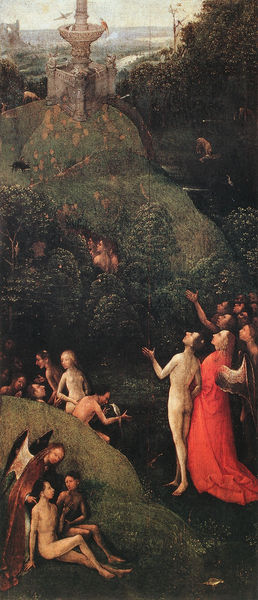
Titel: Irdisches Paradies
Künstler: Hieronymus Bosch
Institution: Venedig, Palazzo Ducale
Schlagwörter: akt, baum, flügel, gemälde, körper, mann, nackt, umhang, bäume, grün, landschaft, menschen, frau, geste, ausblick, blick, gras, rot, wiese, architektur, mensch, hügel, natur, vögel, gewand, gewänder, wald, anhöhe, brunnen, engel, figuren, nacktheit, apokalypse, teufel, mittelalter, seelen, eden, geflügelt, auferstehung, hieronymus, weisheit, bosch, hieronymus bosch, ro